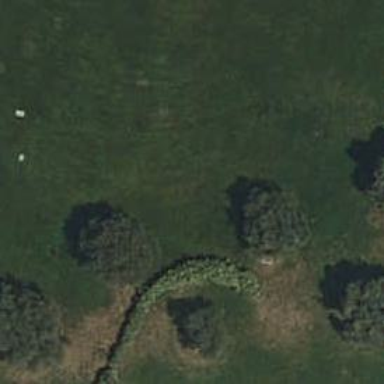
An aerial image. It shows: Evergreen broadleaved tree.